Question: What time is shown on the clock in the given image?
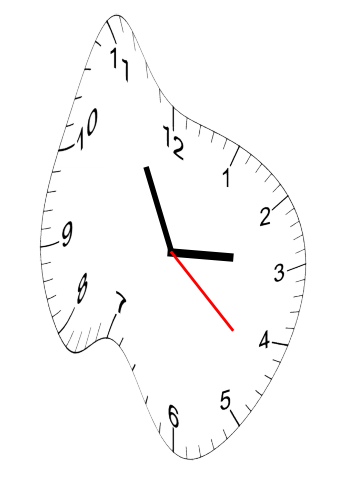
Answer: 02:55:22